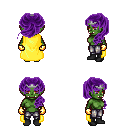
a pixel art fantasy rpg character, female body template, orc, green skin, yellow cape, metal pants, purple princess hairstyle, silver tiara, gold gloves, black shoes, four views (front, back, left, right), 2x2 character sprite sheet, small pixel art, hard edges, no anti-aliasing